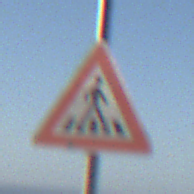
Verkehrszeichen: FussgaengerueberwegLinks
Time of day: MorningAfternoon
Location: Outdoor (Urban)
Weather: Clear
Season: NotSpecified
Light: Natural